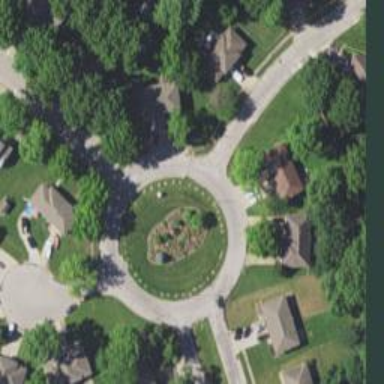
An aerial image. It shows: Roundabout on residential road.